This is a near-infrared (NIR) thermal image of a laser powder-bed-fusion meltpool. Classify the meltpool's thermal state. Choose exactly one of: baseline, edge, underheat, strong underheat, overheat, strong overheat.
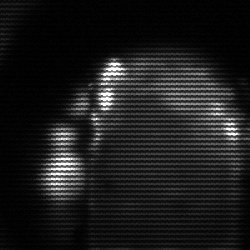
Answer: baseline